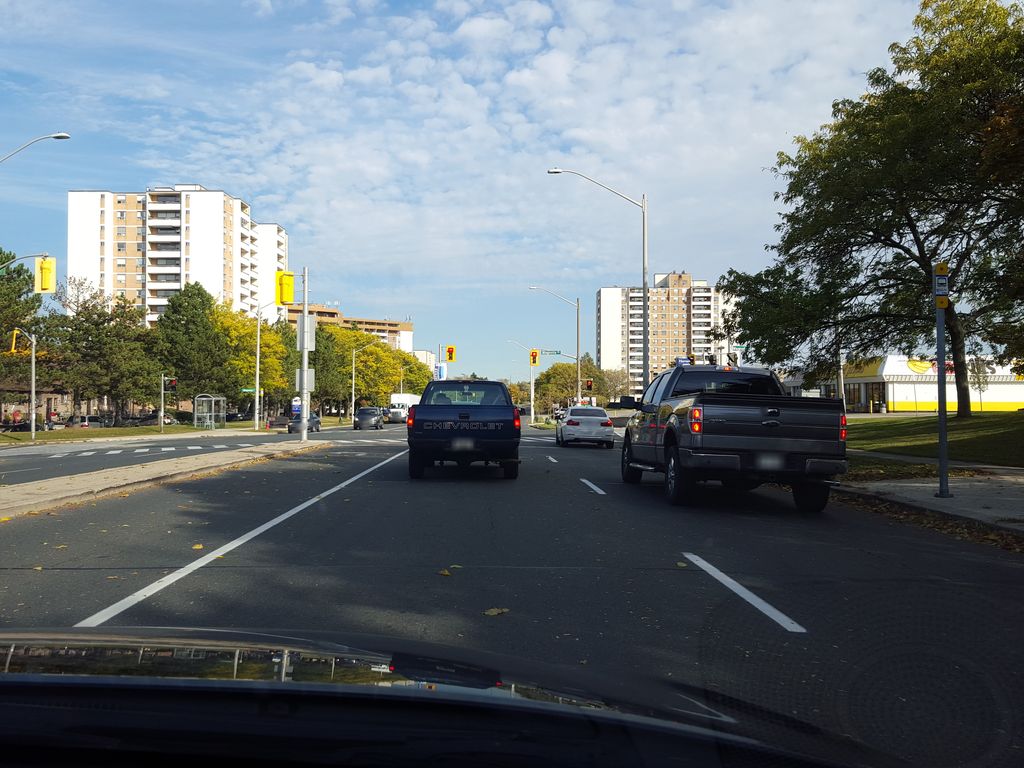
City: hamilton